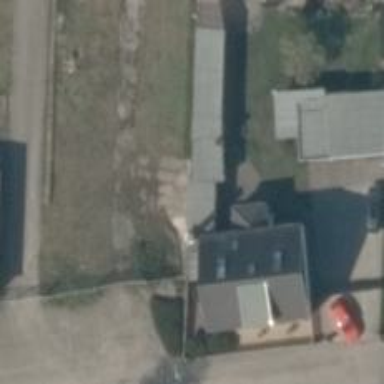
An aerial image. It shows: Detached building.